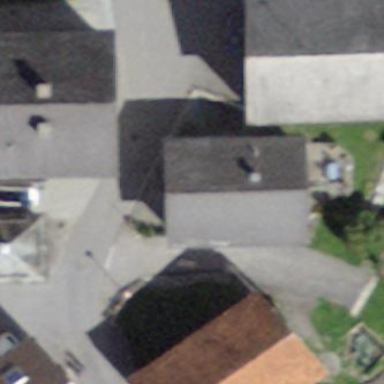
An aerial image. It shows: Simple and straightforward house.